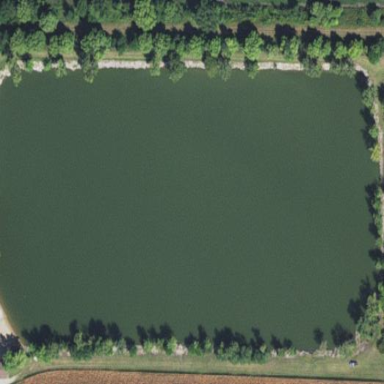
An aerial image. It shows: Lake with natural water.